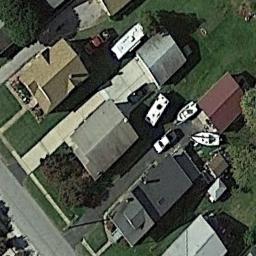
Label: medium_residential